Question: After successful login, or logout, and after failed authentication, there is a redirect to j_spring_security_check with status code 302.
How can I prevent this request?
Screenshot:

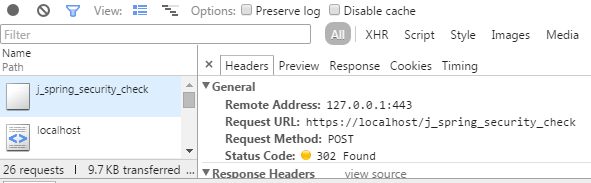
Answer: If someone still want to change the default name:
Add the attribute login-processing-url, and give your own name (the default is j_spring_security_check).
'''
<security:form-login
login-page="/login"
authentication-failure-url="/login/401"
username-parameter="user"
password-parameter="pass"
default-target-url="/"
always-use-default-target="true"
login-processing-url="/check"/>
'''
And then in the login form:
'''
action="<c:url value='/check' />"
'''
And do the same for logout:
'''
<security:logout
logout-success-url="..."
invalidate-session="..."
delete-cookies="..."
logout-url="/logout"/>
'''